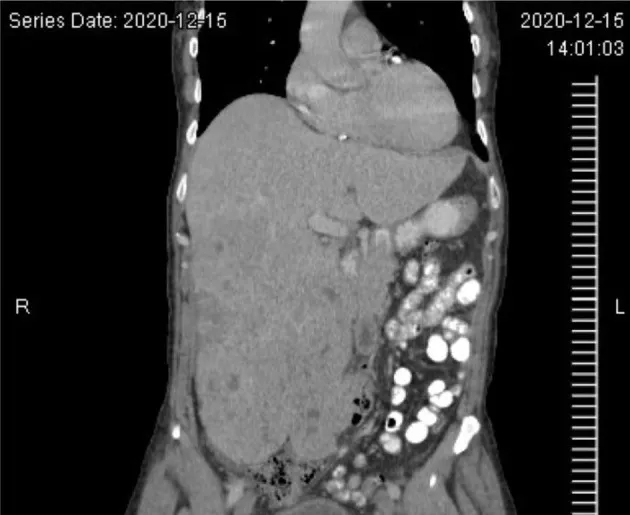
Abdominal CT image. CT image demonstrating massive tumor recurrence in the liver after surgical resection of primary tumor and prior to initiation of temsirolimus.
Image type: radiology (ct)